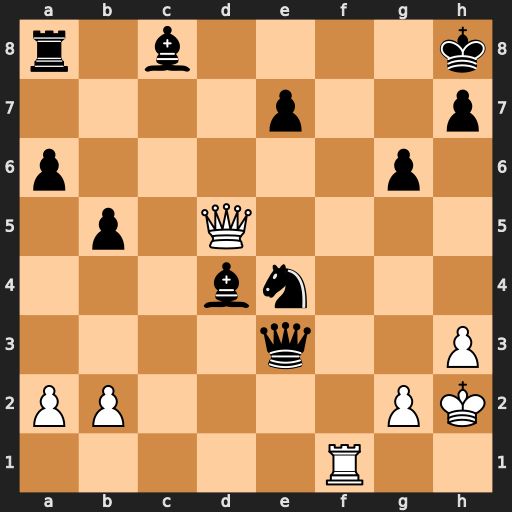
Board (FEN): r1b4k/4p2p/p5p1/1p1Q4/3bn3/4q2P/PP4PK/5R2
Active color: w
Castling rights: -
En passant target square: -
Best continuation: Qd8+ Kg7 Qf8#